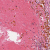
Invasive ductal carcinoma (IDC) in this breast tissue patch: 0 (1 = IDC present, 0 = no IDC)